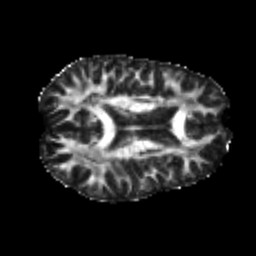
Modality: FA
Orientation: axial
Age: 22
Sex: male
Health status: healthy
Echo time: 0.074 s